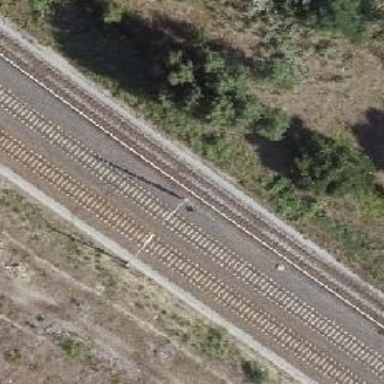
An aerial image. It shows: Railway signal.